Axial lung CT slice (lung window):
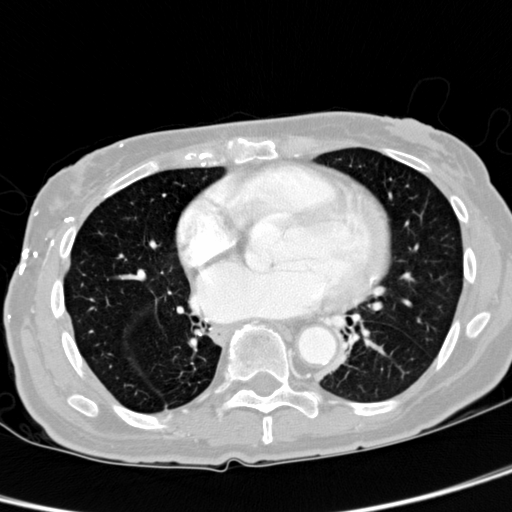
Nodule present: no